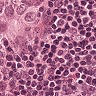
Metastatic tissue present: yes